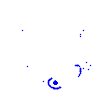
Particle: pion